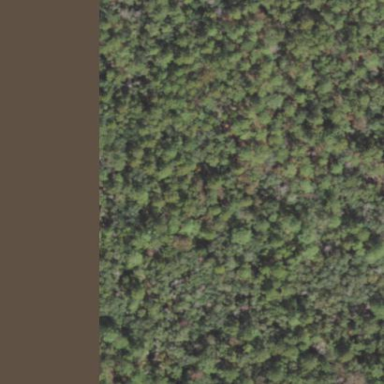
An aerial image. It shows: Mixed leaf woodland.